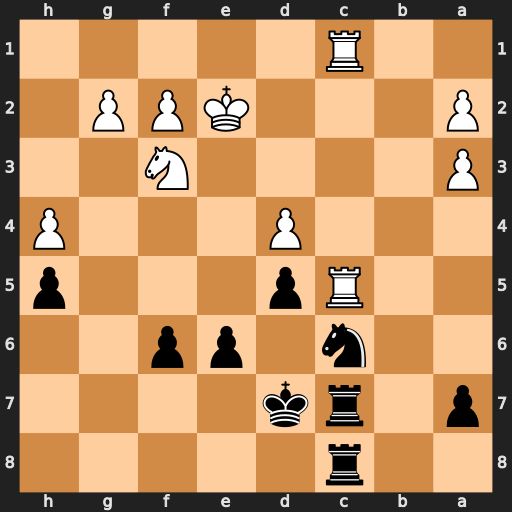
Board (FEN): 2r5/p1rk4/2n1pp2/2Rp3p/3P3P/P4N2/P3KPP1/2R5
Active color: b
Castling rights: -
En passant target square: -
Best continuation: Nxd4+ Nxd4 Rxc5 Rxc5 Rxc5